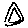
Label: triangle